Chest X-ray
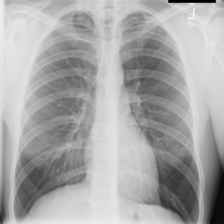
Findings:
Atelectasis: negative
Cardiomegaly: negative
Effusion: negative
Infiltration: negative
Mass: negative
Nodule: negative
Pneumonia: negative
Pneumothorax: negative
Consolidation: negative
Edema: negative
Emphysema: negative
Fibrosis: negative
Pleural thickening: negative
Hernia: negative